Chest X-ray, PA view. Patient: 36 years old, sex F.
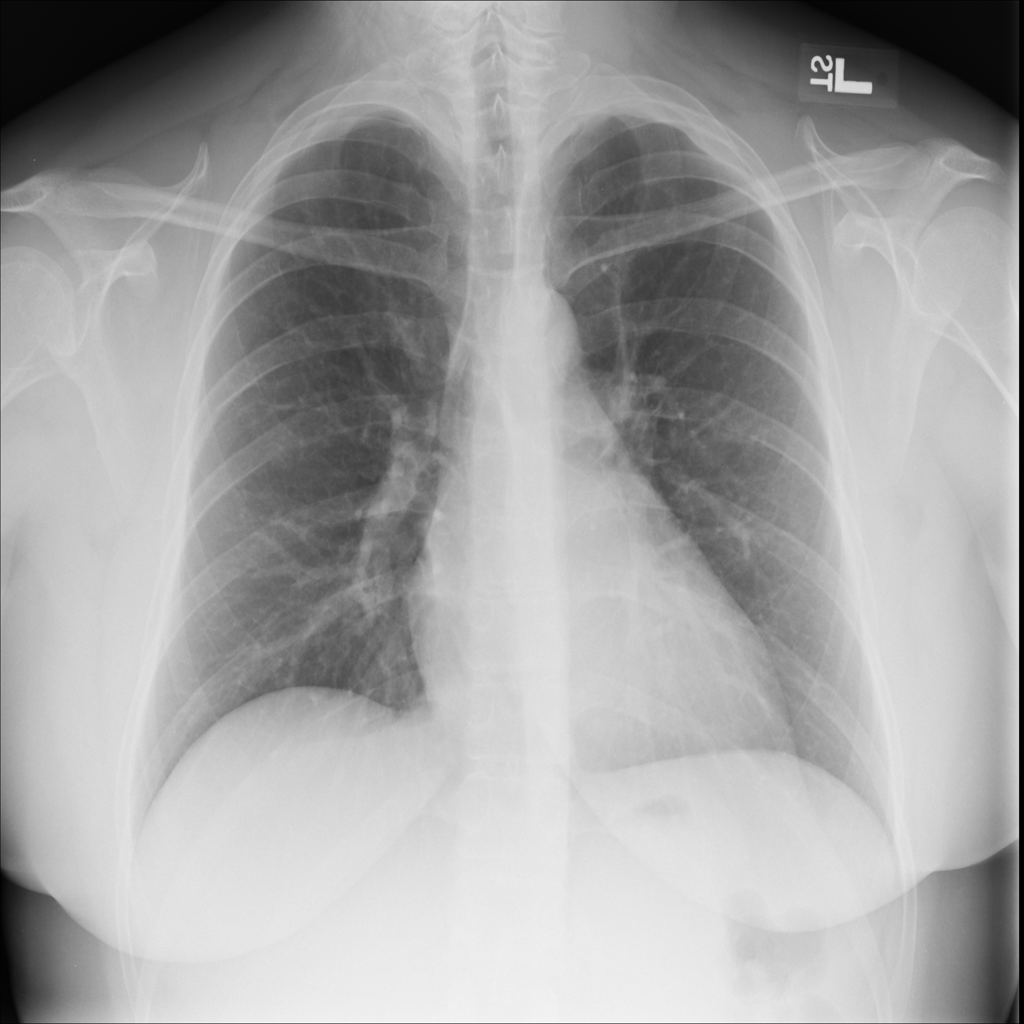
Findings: Pleural_Thickening